Question: So far, have read a few posts, such as <URL>, but they have not really helped with my situation.
I'm creating a dynamic form for iPad using 'plain' style UITableViews. I have multiple different UITableViews on the page, so I defined a separate object to server as my datasource and delegate. I understand how to change the text of each cell using the datasource; however, I have no clue how to link the UITextFields in my prototype cells to an IBAction. I could figure out how to create a single IBAction for all textfields in my table, such that they all update the same data, but I don't know how to have each UITextField have a one-to-one correspondence with my datasource.
Here is my prototype cell:

and my code thus far:
'''
-(UITableViewCell *) tableView:(UITableView *)tableView cellForRowAtIndexPath:(NSIndexPath *)indexPath {
UITableViewCell *cell = [tableView dequeueReusableCellWithIdentifier:@"myPrototypeCell"];
UILabel *buildingNumber = (UILabel *)[cell viewWithTag:100];
buildingNumber.text = [@"Building " stringByAppendingString:self.dataSource[indexPath.row][@"buildingNumber"]];
return cell;
}
'''
'self.dataSource' is an NSMutableArray of NSMutableDictionaries.
Any help whatsoever is appreciated.
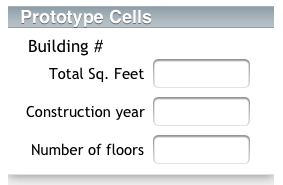
Answer: I initially thought you were referring to IBOutlets so my previous answer is somehow wrong but the inherent idea is still the same.
You cannot have IBActions or IBOutlets from a prototype cell unless the cell is subclassed. You can do so if the cells are static though, not that it can help in your case. Subclassing the UITableViewCell is not too hard or too bad, in fact if in the future you want to speed things up on your TableView, that is one of the many ways to start.